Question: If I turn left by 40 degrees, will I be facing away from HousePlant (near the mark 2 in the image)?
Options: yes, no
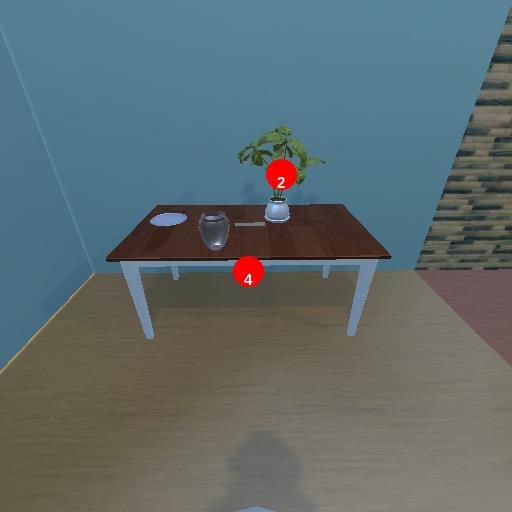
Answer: yes